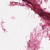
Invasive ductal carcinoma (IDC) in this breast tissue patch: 0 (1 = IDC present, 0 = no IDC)